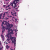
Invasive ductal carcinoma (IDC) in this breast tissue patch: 0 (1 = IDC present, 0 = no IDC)